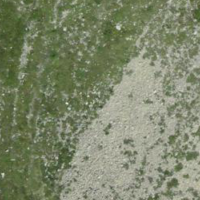
EUNIS habitat code: 31
Species observed at this site:
Falco tinnunculus